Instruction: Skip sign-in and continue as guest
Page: checkout
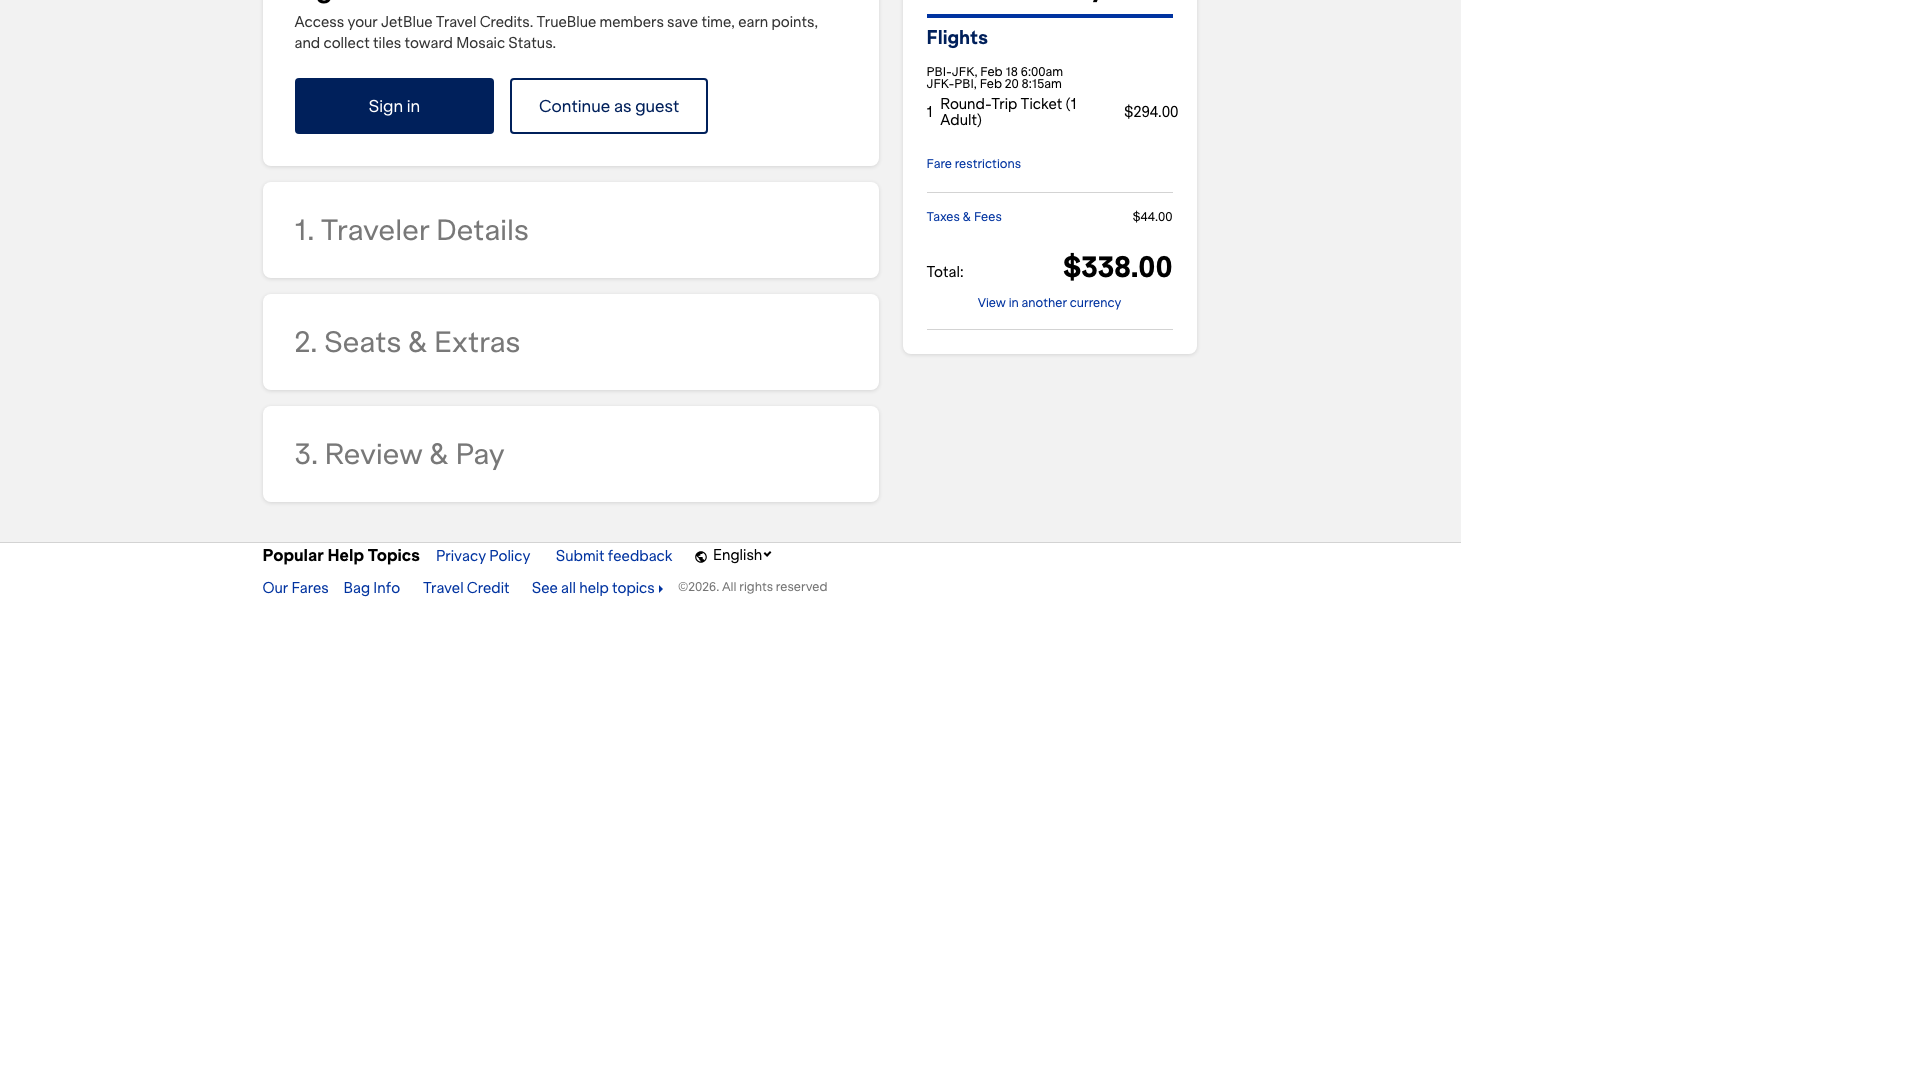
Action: click